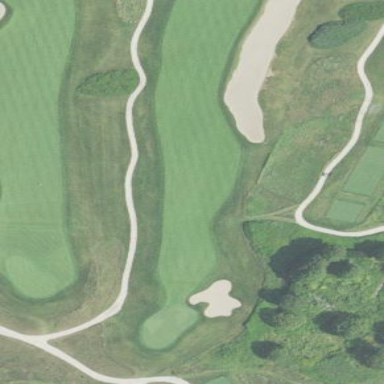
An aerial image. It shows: Golf fairway surrounded by grass.